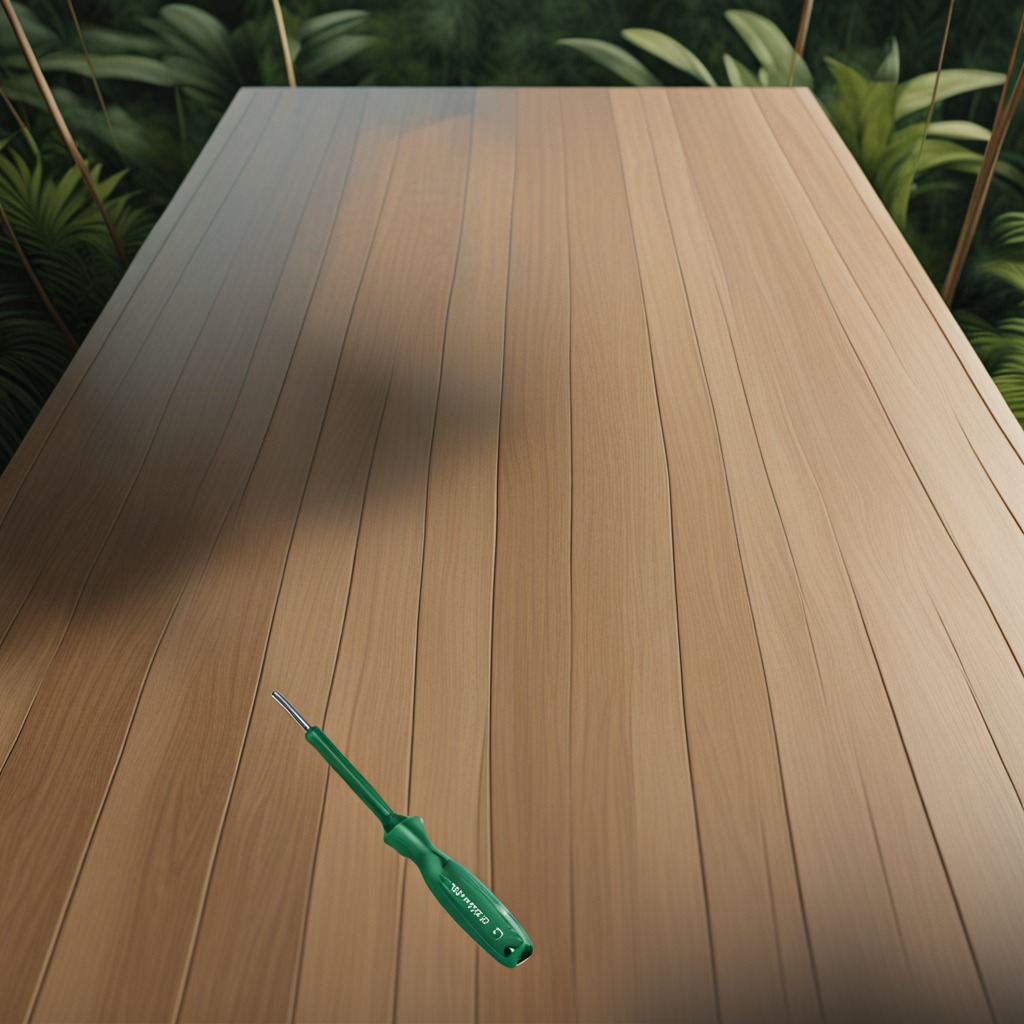
A screwdriver lying on a wooden table inside a jungle field workshop tent.